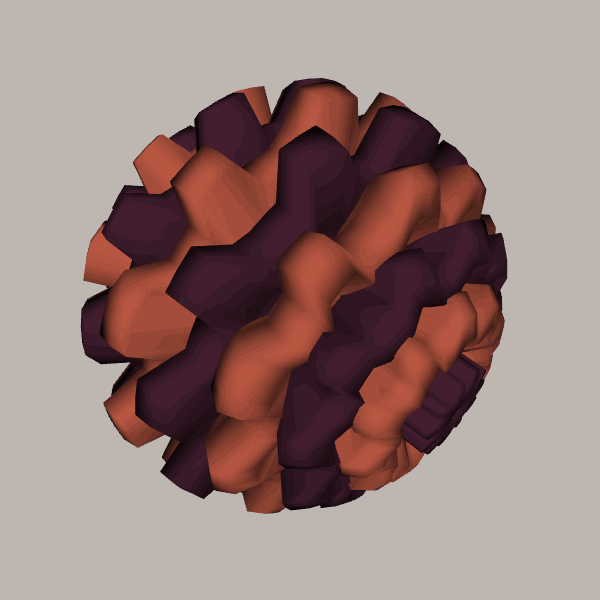
Background: light